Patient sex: M
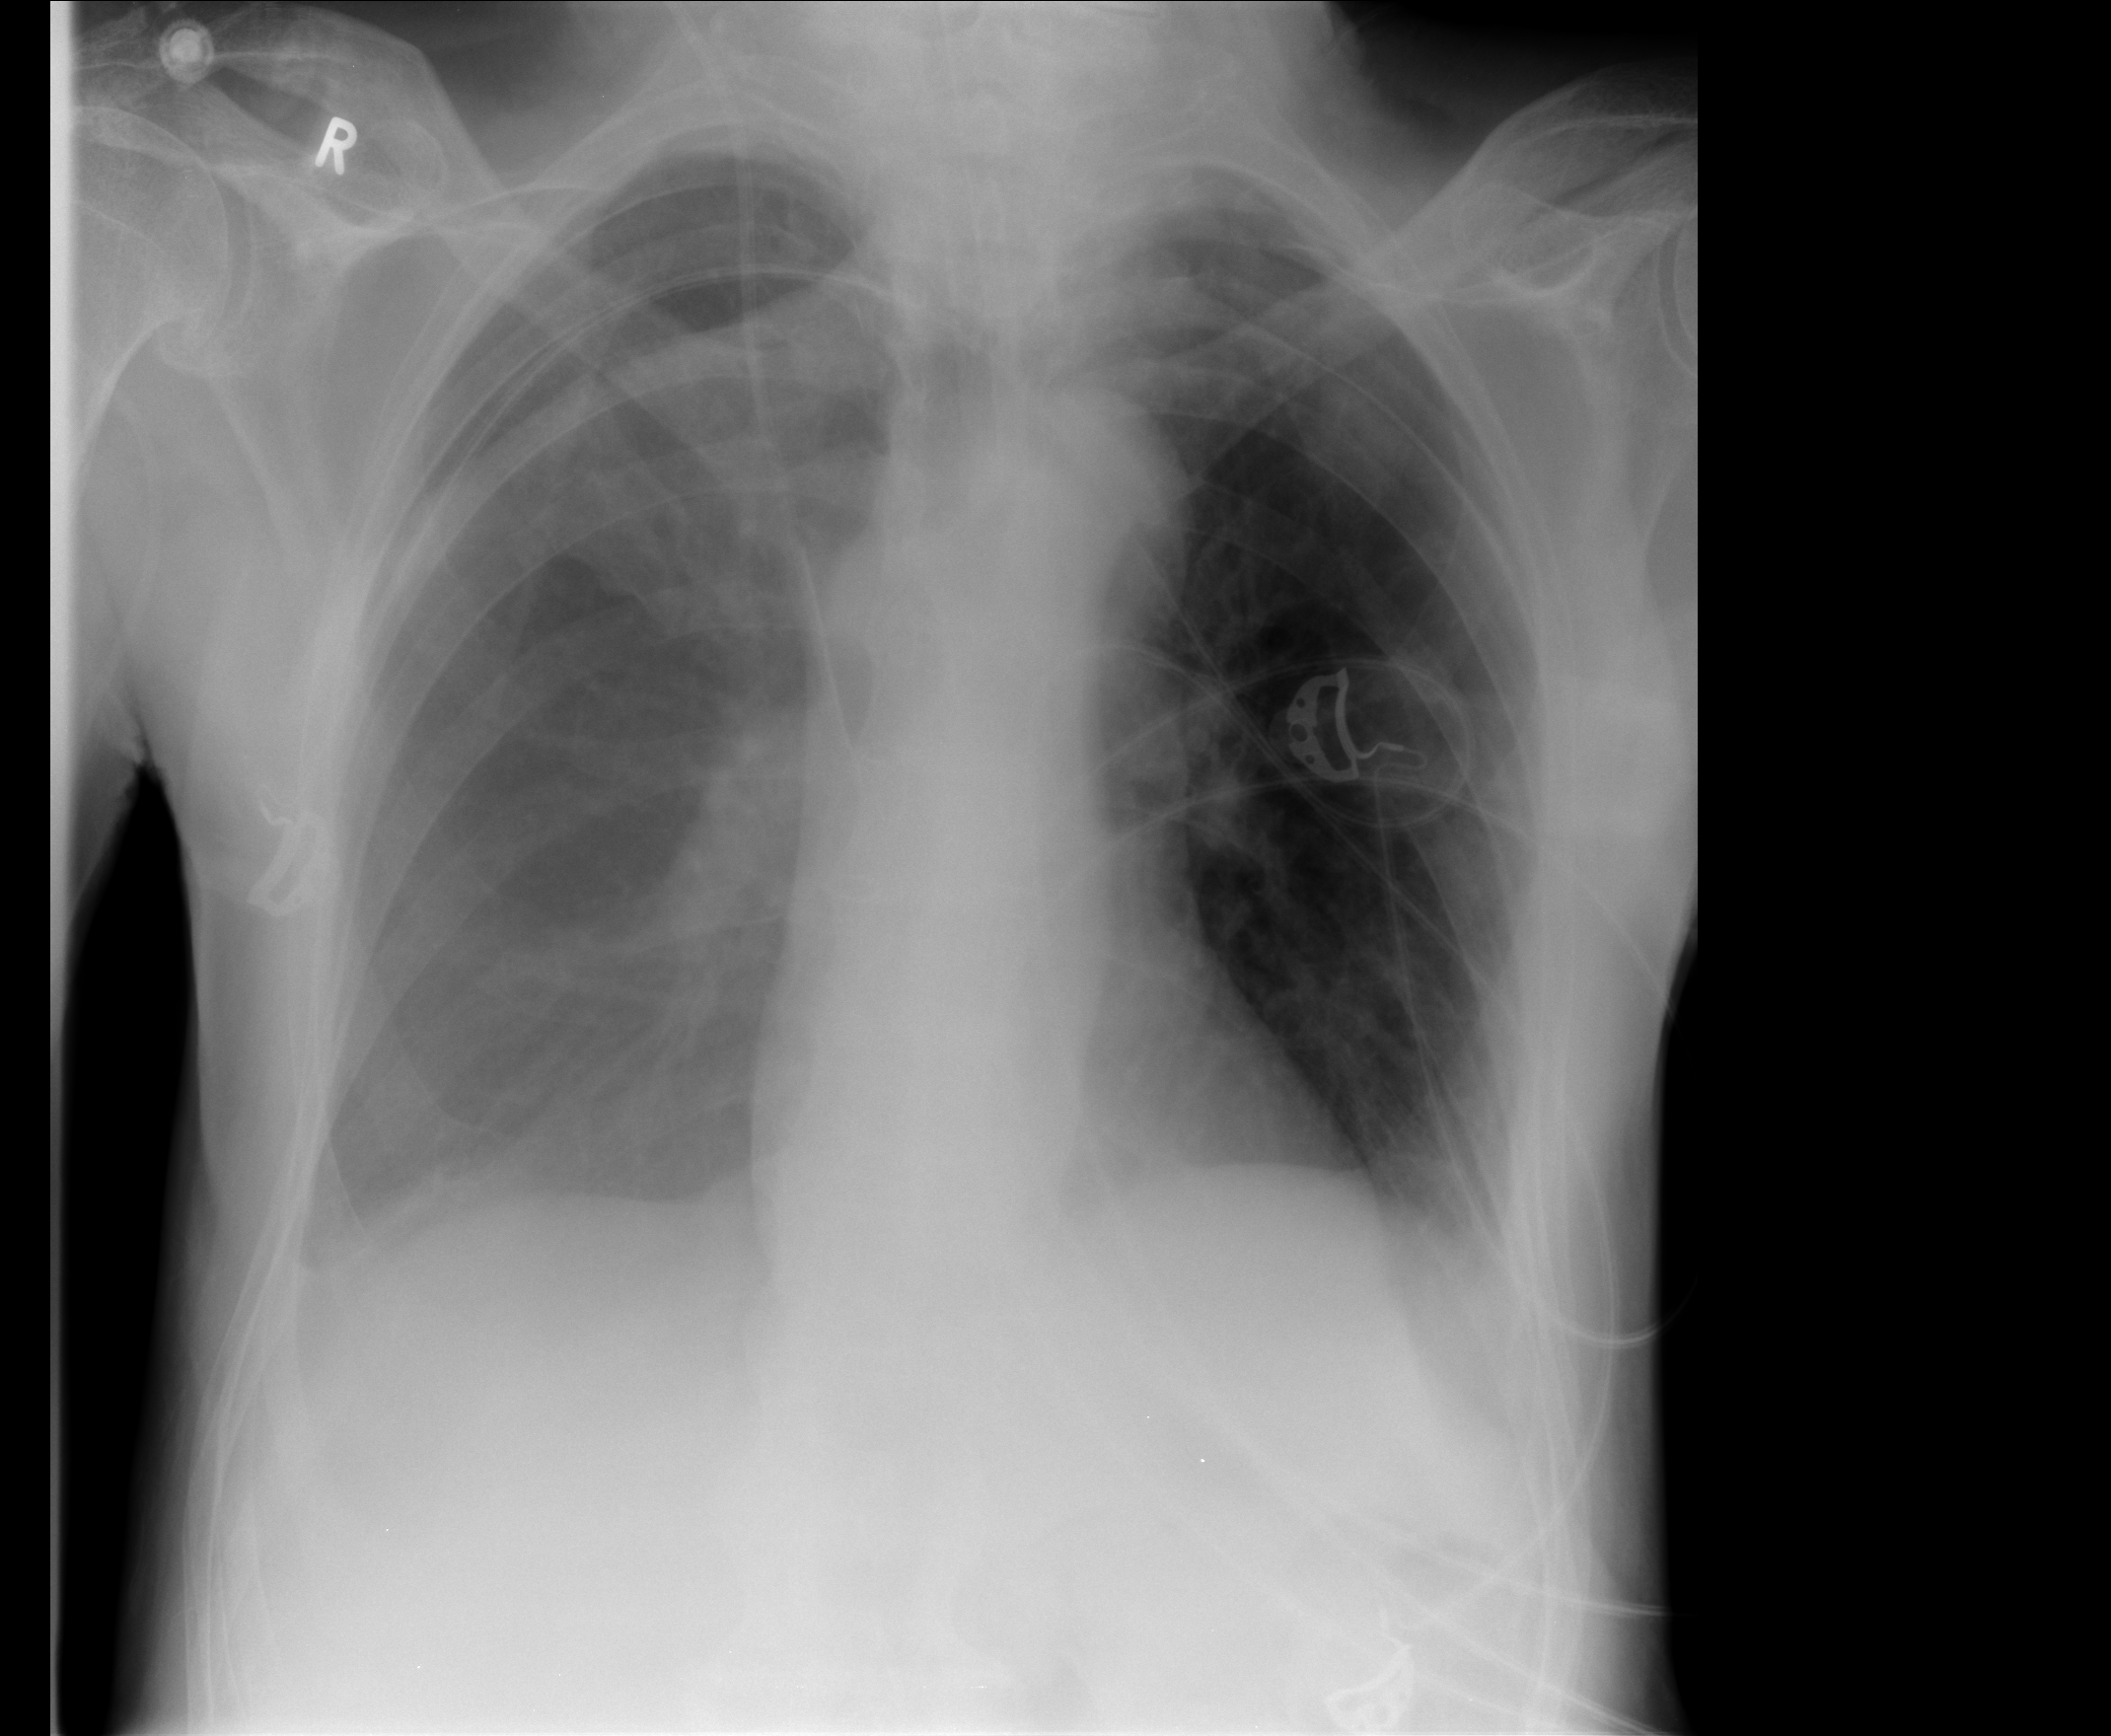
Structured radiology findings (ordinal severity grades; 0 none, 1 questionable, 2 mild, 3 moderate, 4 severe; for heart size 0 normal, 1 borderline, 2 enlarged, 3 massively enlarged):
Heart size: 0
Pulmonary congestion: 0
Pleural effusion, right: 3
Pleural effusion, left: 2
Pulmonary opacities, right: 0
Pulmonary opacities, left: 0
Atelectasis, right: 2
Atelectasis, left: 2